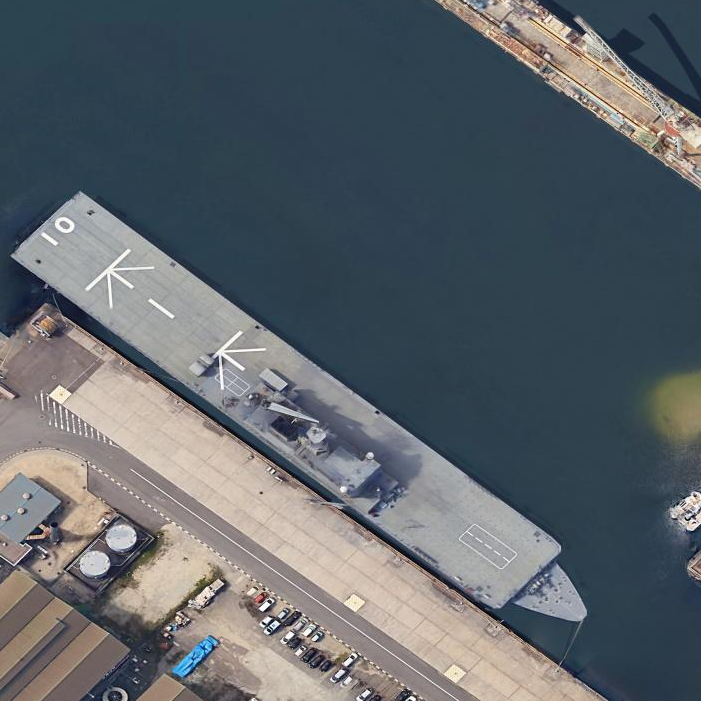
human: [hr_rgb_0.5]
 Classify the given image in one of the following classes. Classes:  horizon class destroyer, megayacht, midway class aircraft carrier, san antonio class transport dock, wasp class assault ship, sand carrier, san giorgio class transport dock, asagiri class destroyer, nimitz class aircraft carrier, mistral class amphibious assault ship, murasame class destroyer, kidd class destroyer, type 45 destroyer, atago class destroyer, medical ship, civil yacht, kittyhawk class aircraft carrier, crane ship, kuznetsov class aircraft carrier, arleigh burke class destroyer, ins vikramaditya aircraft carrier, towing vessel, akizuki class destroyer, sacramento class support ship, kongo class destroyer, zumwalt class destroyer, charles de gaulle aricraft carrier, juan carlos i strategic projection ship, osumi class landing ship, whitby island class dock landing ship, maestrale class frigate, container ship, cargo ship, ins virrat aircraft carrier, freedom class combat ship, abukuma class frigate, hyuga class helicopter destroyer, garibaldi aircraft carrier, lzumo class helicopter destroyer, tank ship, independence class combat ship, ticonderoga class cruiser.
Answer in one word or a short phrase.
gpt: Osumi class landing ship